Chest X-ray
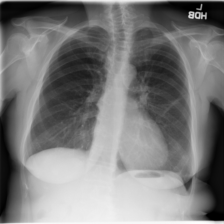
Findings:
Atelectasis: positive
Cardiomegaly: negative
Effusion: negative
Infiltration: negative
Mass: negative
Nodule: negative
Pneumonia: negative
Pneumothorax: negative
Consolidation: negative
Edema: negative
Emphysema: negative
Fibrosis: negative
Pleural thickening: negative
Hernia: negative